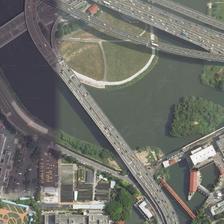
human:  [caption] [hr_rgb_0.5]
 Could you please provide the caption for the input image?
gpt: a long bridge across a island and green river .

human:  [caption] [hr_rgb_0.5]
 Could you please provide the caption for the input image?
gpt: these are two basketball courts surrounded by red buildings, and there are plenty of green spaces and a wide variety of buildings nearby .

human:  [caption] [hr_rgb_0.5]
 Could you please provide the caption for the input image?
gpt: many bridge on the curved position of a river and some of them crossed .

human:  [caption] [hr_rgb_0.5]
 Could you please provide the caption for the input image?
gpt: several bridges are on a curved position of a river with many buildings on one side of it .

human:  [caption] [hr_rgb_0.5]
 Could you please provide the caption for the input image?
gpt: several long bridges are on a wide river with a piece of land in the river .